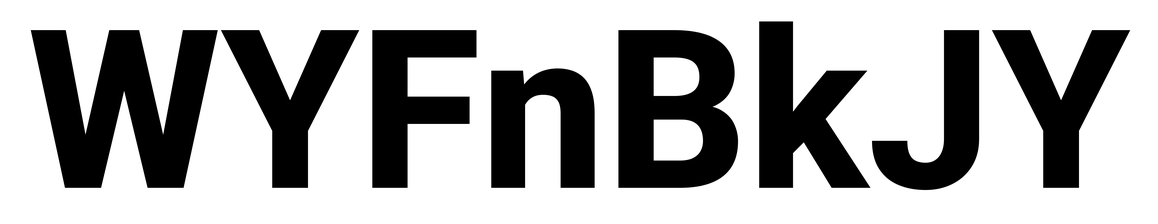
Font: Roboto_ExtraBold